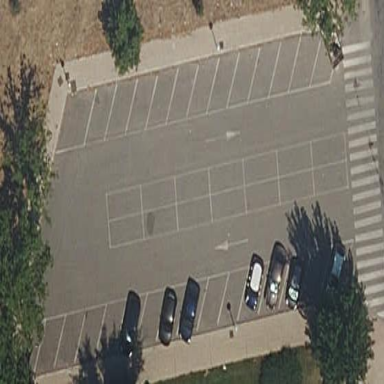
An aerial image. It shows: Street side parking area.